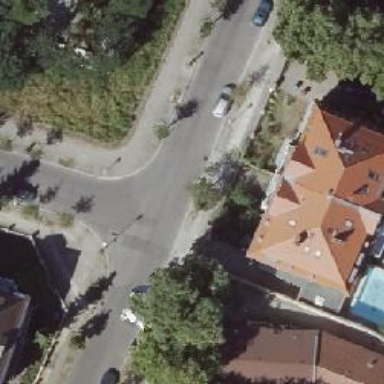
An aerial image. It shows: Residential road with sidewalks on both sides. There are parallel parking lanes on both sides of the road.